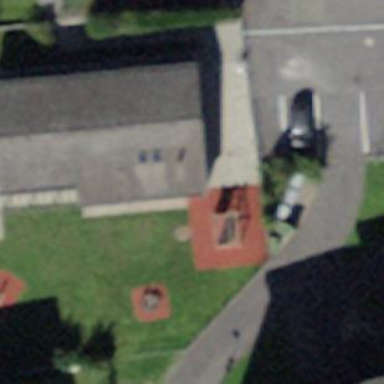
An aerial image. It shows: Kindergarten building.